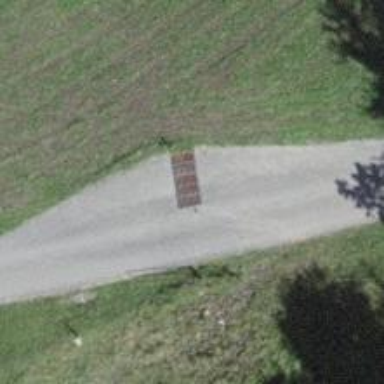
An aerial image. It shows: Cattle grid.